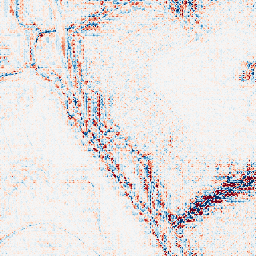
Category: wavelet
Decomposition family: wavelet_reverse_biorthogonal
Decomposition parameters: wavelet: rbio3.5
level: 3
Upsampling method: regularized
Upsampling parameters: scale: 2
lambda_reg: 0.1
Upsampling scale: 2